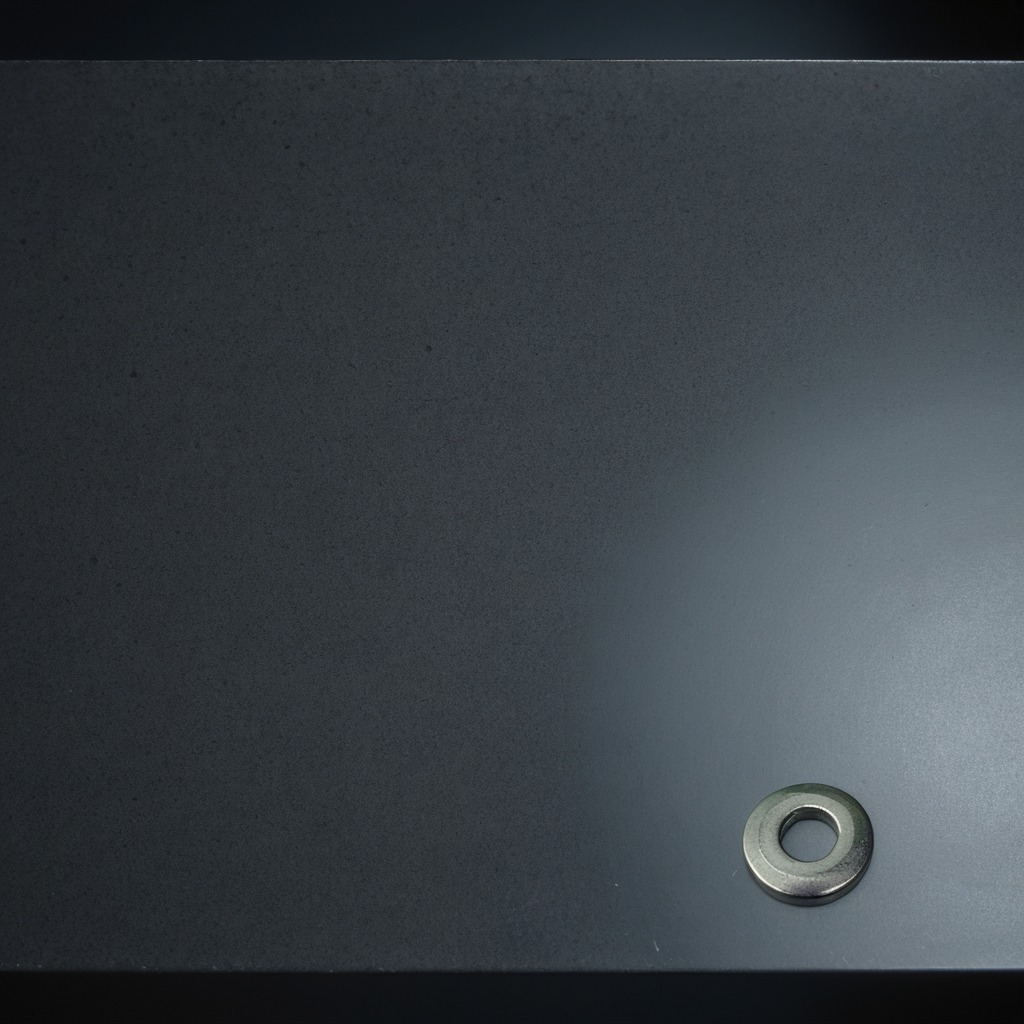
A flat metal washer is lying on a clean granite table inside a workshop at night dim ambient light soft shadows worn but